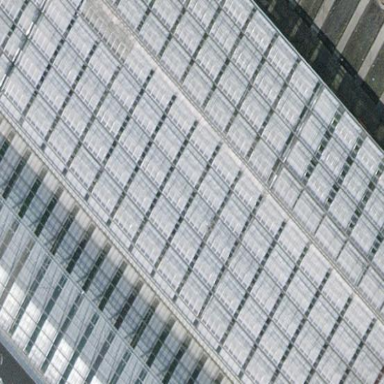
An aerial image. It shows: Greenhouse.